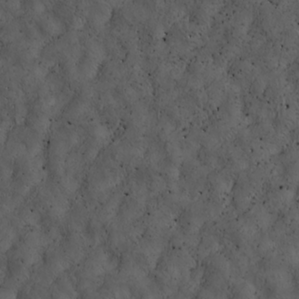
Label: non_frost